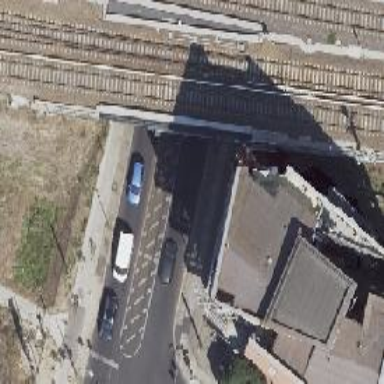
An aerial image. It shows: Tram railway with electrified contact lines.